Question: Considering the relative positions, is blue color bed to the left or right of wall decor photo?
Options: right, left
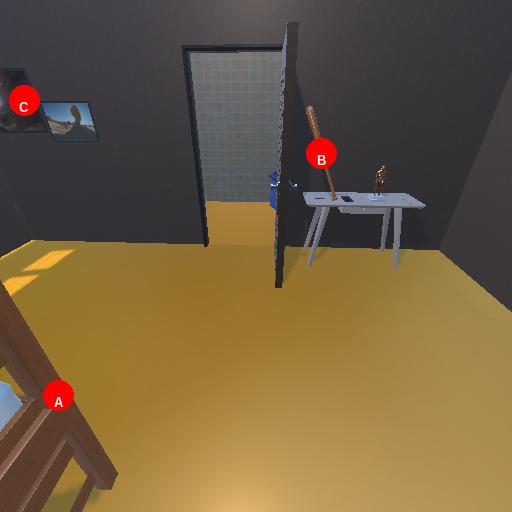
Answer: right